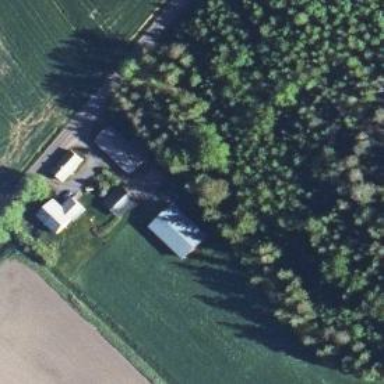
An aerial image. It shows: Farm.